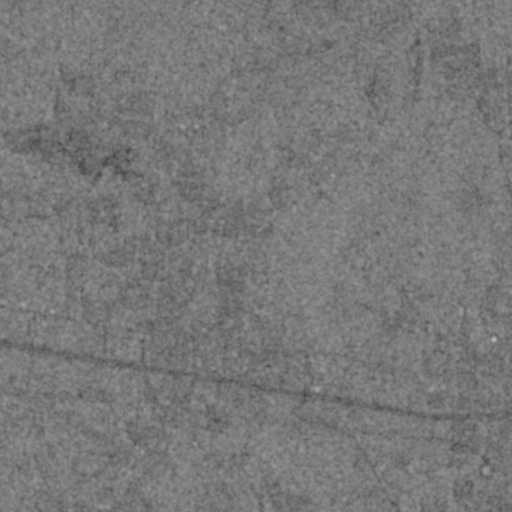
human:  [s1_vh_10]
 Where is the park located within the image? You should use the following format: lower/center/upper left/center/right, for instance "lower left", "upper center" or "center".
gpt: The park is located in the center left of the image.
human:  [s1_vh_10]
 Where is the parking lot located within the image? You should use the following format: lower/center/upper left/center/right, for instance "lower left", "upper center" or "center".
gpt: The parking lot is located in the lower right of the image.
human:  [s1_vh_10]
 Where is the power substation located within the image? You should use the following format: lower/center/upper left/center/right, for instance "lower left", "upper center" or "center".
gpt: The power substation is located in the lower left of the image.
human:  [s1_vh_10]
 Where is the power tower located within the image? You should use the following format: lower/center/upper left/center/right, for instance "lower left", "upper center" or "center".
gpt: The power tower is located in the lower of the image.
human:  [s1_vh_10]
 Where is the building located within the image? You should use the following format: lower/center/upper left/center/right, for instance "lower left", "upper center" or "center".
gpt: The building is located in the lower right of the image.
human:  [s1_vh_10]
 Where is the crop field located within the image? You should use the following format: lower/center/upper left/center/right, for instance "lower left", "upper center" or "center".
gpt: There is no crop field in the image.

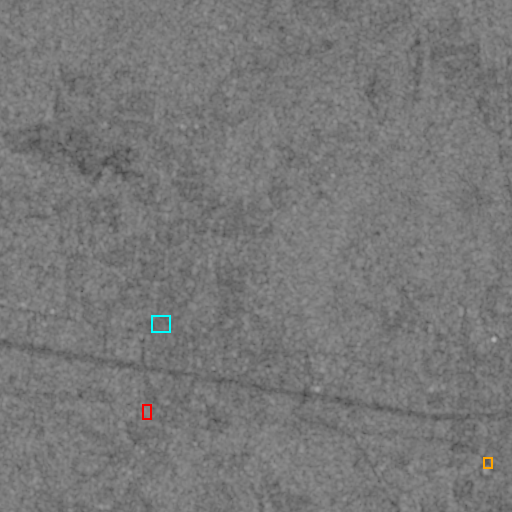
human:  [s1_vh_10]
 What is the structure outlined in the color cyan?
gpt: The structure outlined in cyan is a park.
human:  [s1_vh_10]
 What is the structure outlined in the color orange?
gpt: The structure outlined in orange is a parking lot.
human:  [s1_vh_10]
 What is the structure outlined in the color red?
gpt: The structure outlined in red is a power substation.
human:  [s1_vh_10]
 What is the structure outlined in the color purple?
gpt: There is no purple outline.